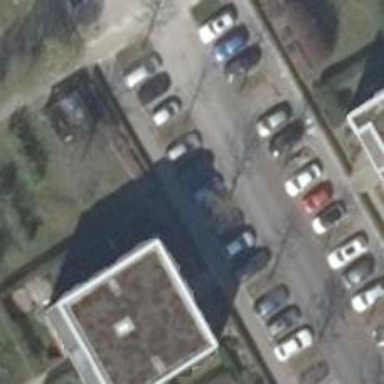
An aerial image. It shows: Flat-roofed apartment building.